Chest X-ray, AP view. Patient: 47 years old, sex F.
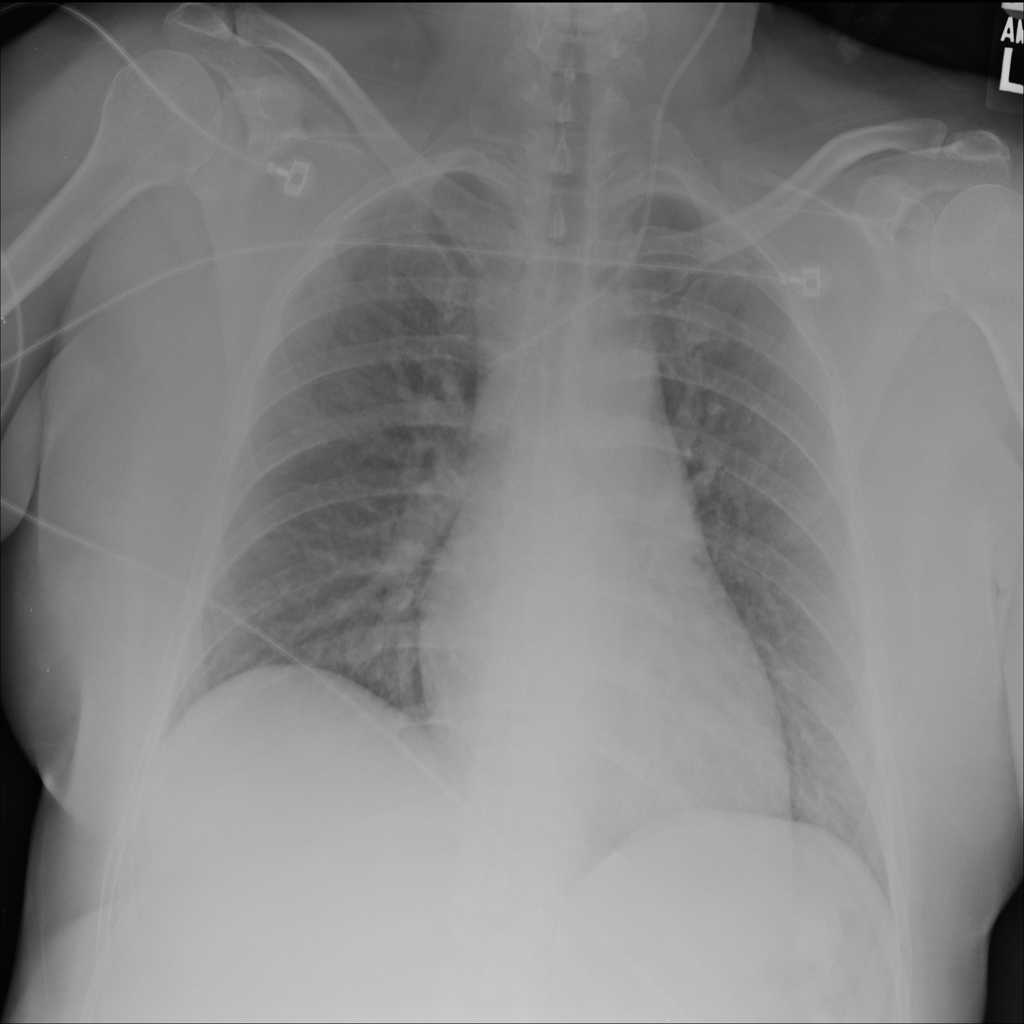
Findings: No Finding